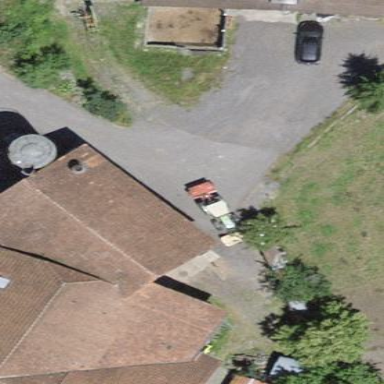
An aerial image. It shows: Rural barn.